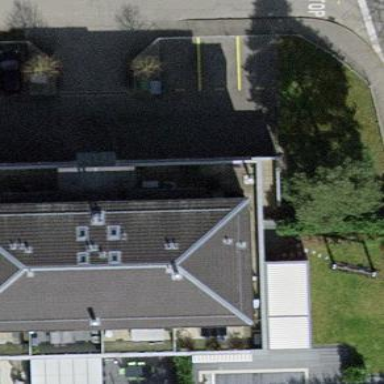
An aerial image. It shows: Nursing home building.